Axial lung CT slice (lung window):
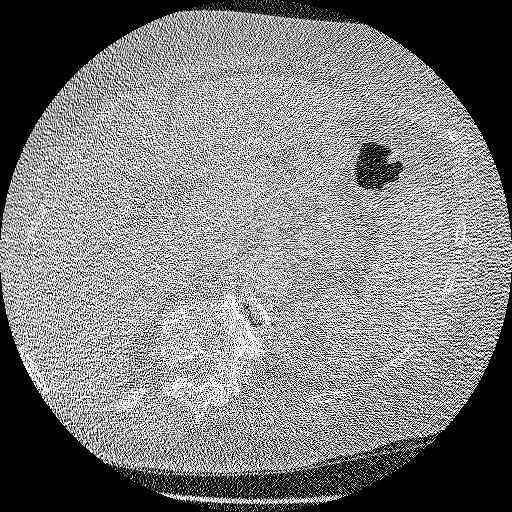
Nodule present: no